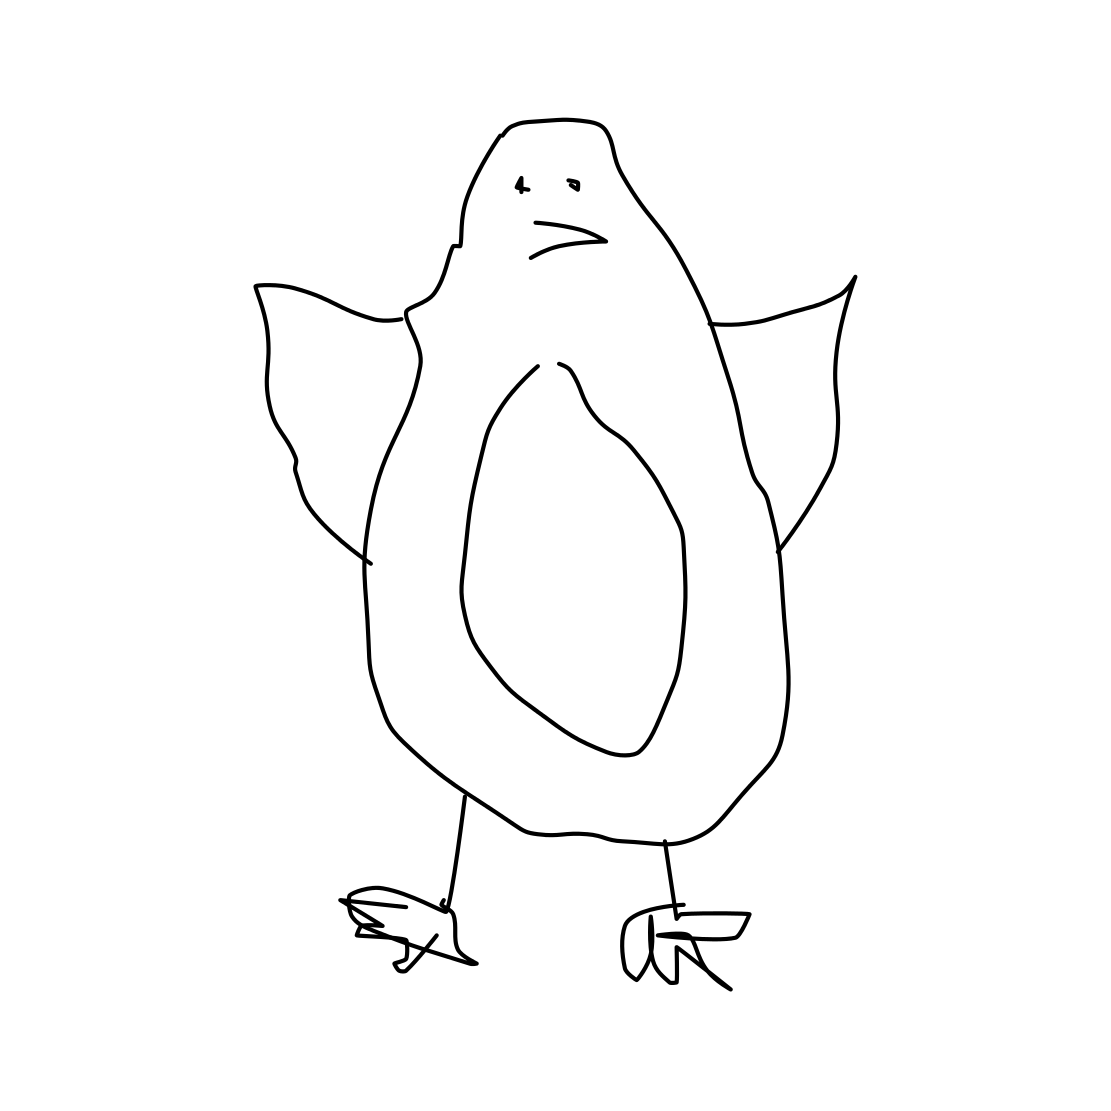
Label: penguin